Field crop: maize
Growth stage: 2
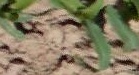
Species: maize